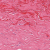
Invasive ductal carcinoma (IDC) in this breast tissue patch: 0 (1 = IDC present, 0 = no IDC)